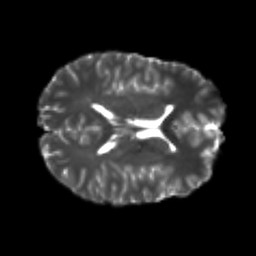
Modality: T2w
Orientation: axial
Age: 20
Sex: male
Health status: healthy
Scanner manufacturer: philips
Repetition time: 7.386 s
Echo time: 0.08599 s